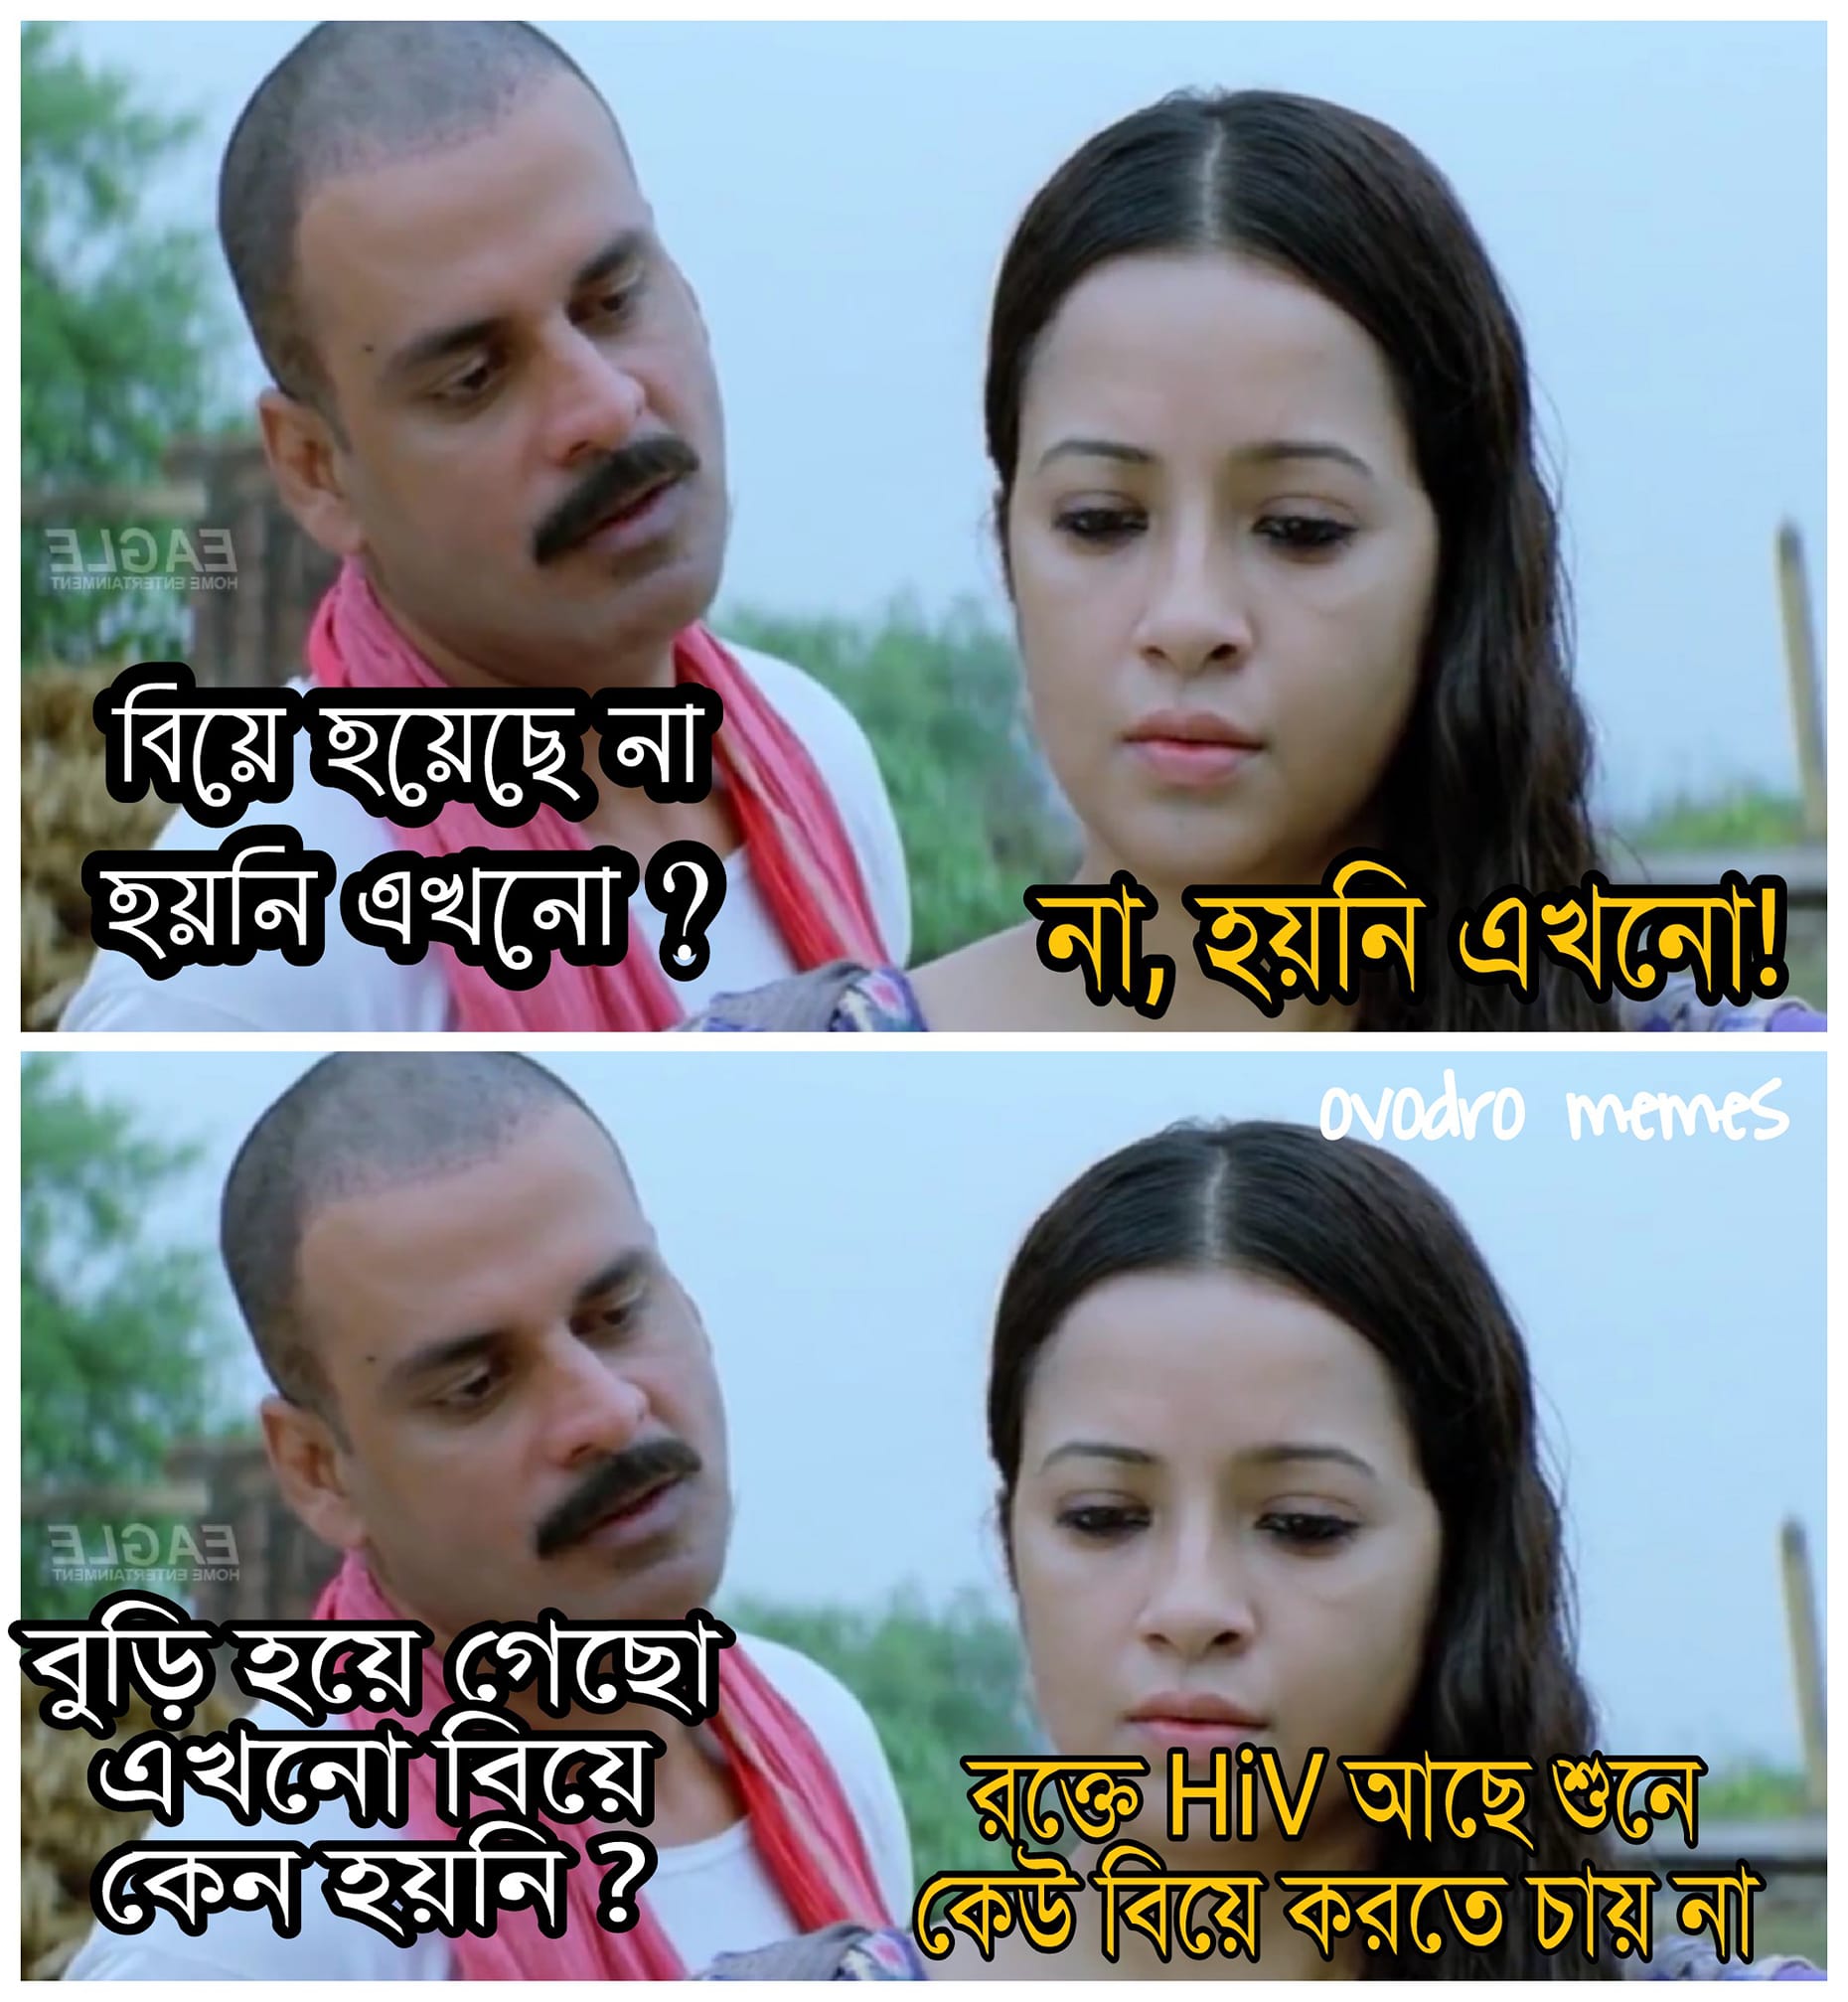
Caption: বিয়ে হয়েছে না হয়নি এখনো ?    না, হয়নি এখনো !    বুড়ি হয়ে গেছো এখনো বিয়ে কেন হয়নি ?   রক্তে HiV আছে শুনে কেউ বিয়ে করতে চায় না
Label: hate